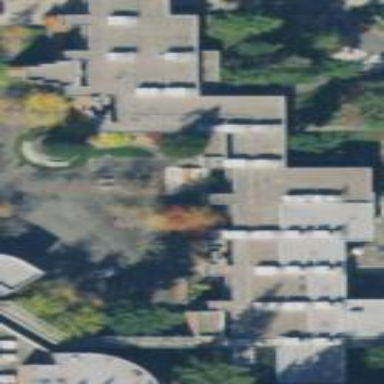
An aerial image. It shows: College building.